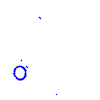
Particle: proton